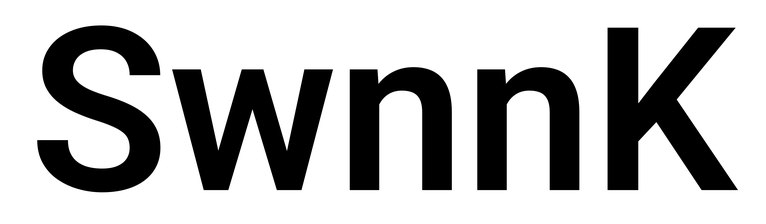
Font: Roboto_SemiBold